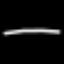
Label: line